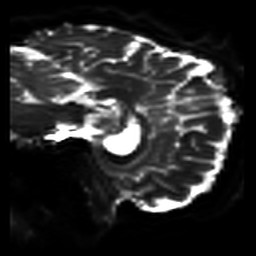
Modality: DWI
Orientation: sagittal
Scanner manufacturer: philips
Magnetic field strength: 7 T
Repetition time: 9.612 s
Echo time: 0.073 s